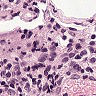
Metastatic tissue present: no